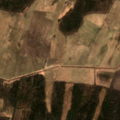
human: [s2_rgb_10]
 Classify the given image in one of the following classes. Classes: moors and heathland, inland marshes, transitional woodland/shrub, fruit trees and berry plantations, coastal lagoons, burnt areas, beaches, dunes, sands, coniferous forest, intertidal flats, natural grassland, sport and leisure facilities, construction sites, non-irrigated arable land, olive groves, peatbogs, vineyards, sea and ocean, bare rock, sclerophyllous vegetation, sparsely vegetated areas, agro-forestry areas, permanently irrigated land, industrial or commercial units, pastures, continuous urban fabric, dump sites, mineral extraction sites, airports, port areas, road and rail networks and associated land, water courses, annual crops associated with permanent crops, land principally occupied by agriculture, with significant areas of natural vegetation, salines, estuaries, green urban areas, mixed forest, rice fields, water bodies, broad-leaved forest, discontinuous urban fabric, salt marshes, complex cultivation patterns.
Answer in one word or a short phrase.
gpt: non-irrigated arable land, coniferous forest, mixed forest, transitional woodland/shrub